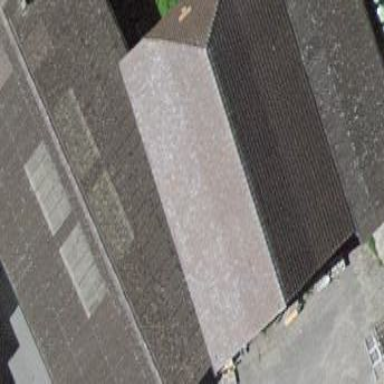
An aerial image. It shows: Barn.